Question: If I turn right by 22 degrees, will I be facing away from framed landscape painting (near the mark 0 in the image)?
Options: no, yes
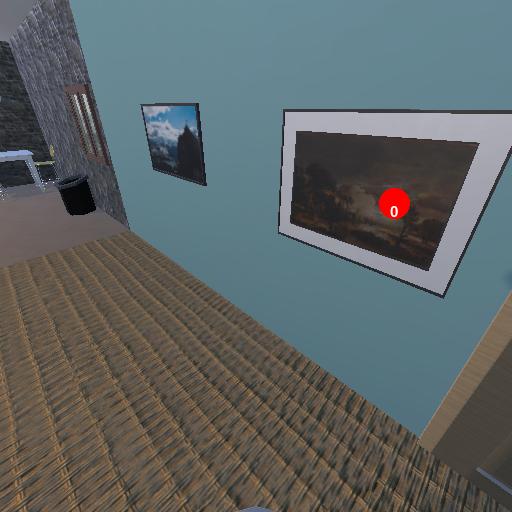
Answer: no